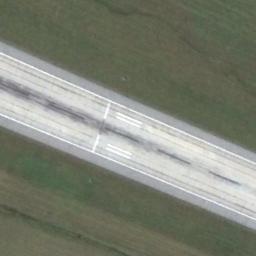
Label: runway